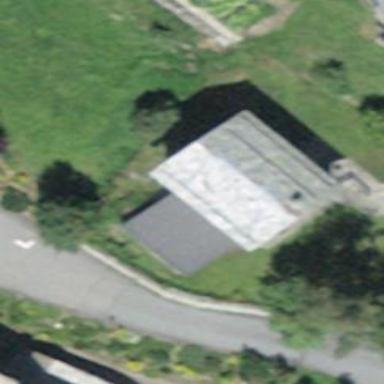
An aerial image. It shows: Simple and straightforward house.